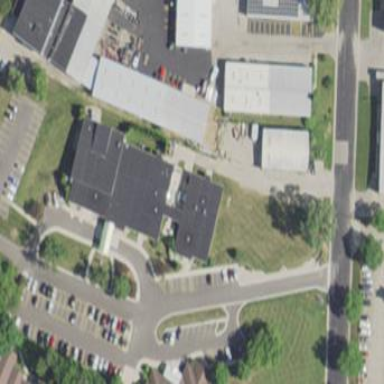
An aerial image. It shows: Clinic building.